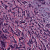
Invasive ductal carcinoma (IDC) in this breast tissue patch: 1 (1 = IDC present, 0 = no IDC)